Question: 1. I build from VS2017 and the packages are downloaded and the projects build.
2. Then I nuke the packages folder.
3. Then I build using MSBuild the projects fail because the packages don't exist, they haven't been restored.
I have "download missing packages" on

The project files would have been originally created in VS 2013
The build.proj using the MSBuild task to build the solution.
'''
<MSBuild Projects ="$(root)\src\MySolution.sln" ContinueOnError ="false" Properties="Configuration=$(Configuration)">
<Output ItemName="OutputFiles" TaskParameter="TargetOutputs"/>
</MSBuild>
'''
My google-fu has failed me, any and all ideas will be greatfully received.
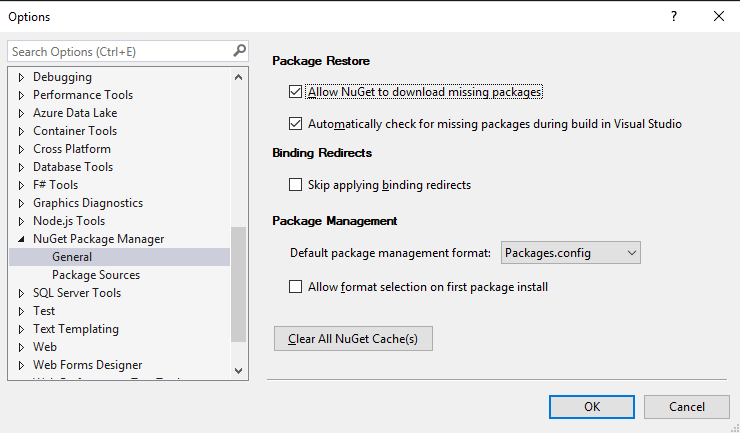
Answer: 'packages.config' based projects need to be restored via NuGet, not MSBuild. Visual Studio does this when requesting a build via VS. If you need to do it from command line, you need to use the command line 'nuget.exe' utility to restore the packages.
Only the 'PackageReference' way of referencing NuGet packages is integrated into MSBuild. You can switch to this format by uninstalling all NuGet packages from the project, and changing the default package management format or select the "Allow format selection on first package install" checkbox. Then you can re-add the packages (only top-level packages are needed) and make sure it does not generate a 'packages.config' file.
There's a few issues here:
1. After a restore, MSBuild has to re-evaluate the project file. When using the <MSBuild> task inside a CI script, this only happens when a different set of properties are passed to the task. This is because the Restore generates auto-imported files in the obj\ directory that are checked for during the evaluation.
2. Should the restore not generate, but alter these files, this is not enough and the project has to be re-evaluated with clean xml caches. This is not possible with the <MSBuild> task. MSBuild 15.5 has introduces a /restore option to execute a Restore target, then clean these caches (for which there was no API before) and execute the rest of the build as requested. Before 15.5, two separate invocations of msbuild.exe were needed to ensure that incremental restore+builds produce the correct output.
If you want to use a CI build project with 'PackageReference', the safest way is to create a 'build.proj' that has a restore and a build target:
'''
<Project>
<Target Name="Restore">
<MSBuild Projects="$(root)\src\MySolution.sln" Targets="Restore" />
</Target>
<Target Name="Build">
<MSBuild Projects="$(root)\src\MySolution.sln" Targets="Build" />
</Target>
</Project>
'''
And execute it using
'''
msbuild /restore /t:Build build.proj
'''